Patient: sex F, age 74
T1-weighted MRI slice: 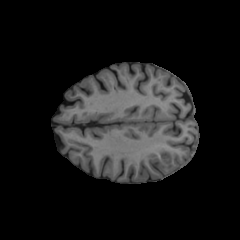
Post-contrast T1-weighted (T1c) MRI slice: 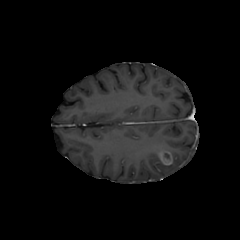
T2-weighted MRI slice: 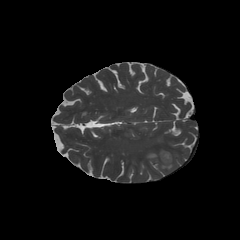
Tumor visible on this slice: yes
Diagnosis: Glioblastoma, IDH-wildtype
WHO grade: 4